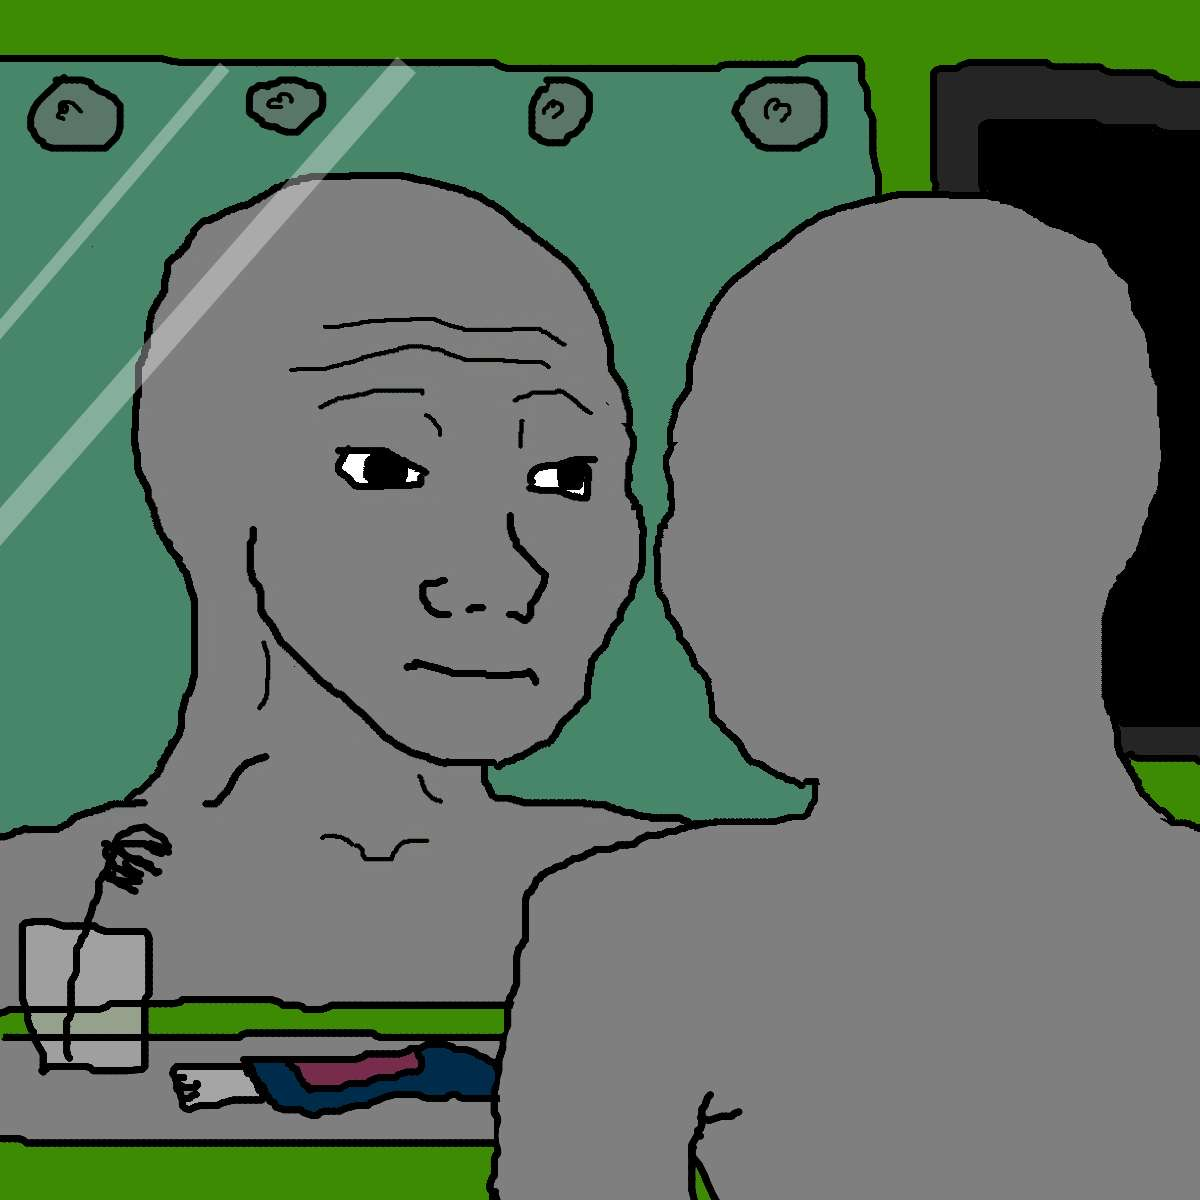
Label: 5_Wojak_with_Background